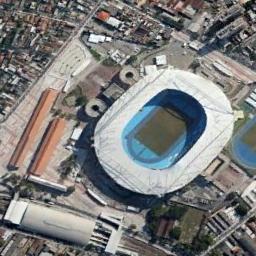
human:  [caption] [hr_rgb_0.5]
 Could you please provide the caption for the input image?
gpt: Oval stadium built in the middle of a residential area .

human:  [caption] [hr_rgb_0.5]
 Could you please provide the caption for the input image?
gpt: The stadium is next to some buildings .

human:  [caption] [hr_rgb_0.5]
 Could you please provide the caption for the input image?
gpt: Many buildings of different shapes are beside the stadium .

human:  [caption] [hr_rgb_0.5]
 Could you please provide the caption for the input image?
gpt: The stadium has a blue roof on three sides and a red roof on the other side .

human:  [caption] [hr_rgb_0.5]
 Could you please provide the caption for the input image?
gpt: There are many buildings around the stadium .